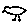
Label: bird